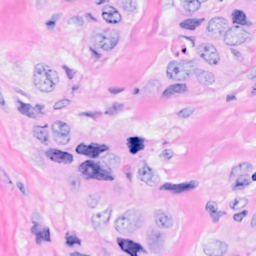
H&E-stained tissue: Breast